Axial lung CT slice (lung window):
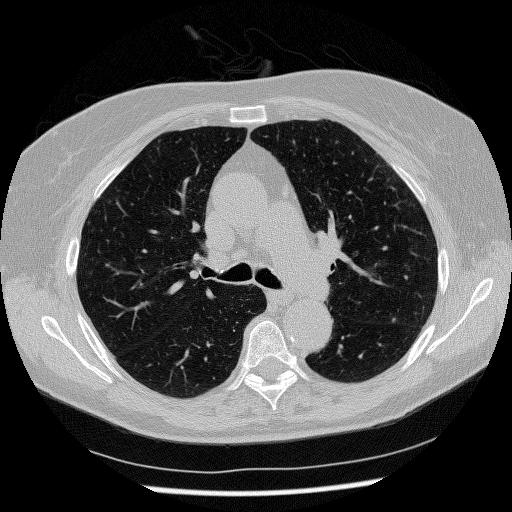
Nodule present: no